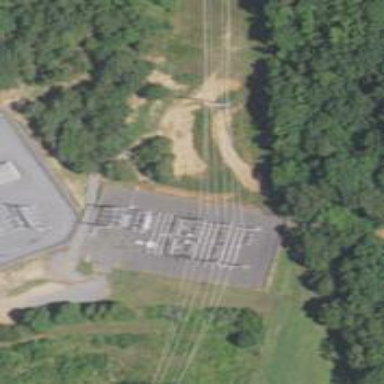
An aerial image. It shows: Switch used for power control.